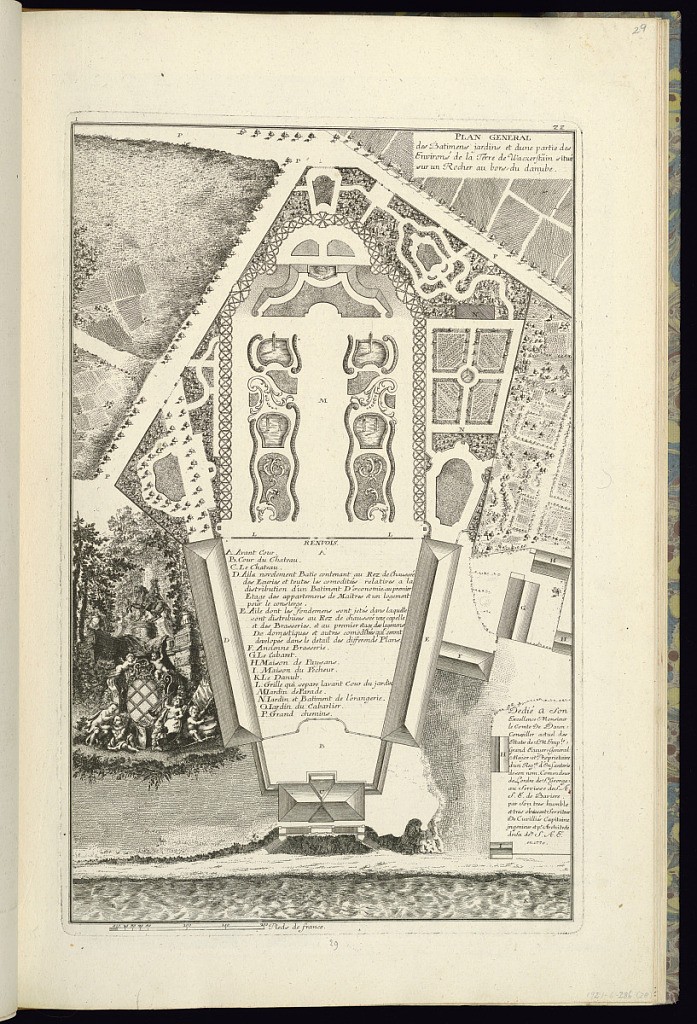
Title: PLAN GENERAL des Batimens jardins et dune partie des Environs de la Terre de Wackerftäin située sur un Rocher au bors du danube
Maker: François de Cuvilliés the younger, German, 1731 - 1777
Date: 1770
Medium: Etching and engraving on paper
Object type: Print
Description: Plan for the garden and buildings of the Wackerftäin Estate, Germany, with a legend, dedication, and a vignette with a coat of arms surrounded by a landscape with putti, and an equestrian statue. The plate is titled, numbered, and dated.